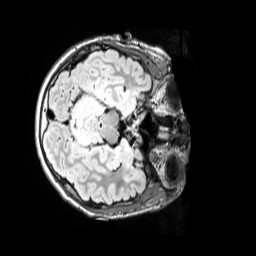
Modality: FLAIR
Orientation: axial
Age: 12
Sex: male
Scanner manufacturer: siemens
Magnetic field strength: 3 T
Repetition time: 5 s
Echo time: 0.388 s